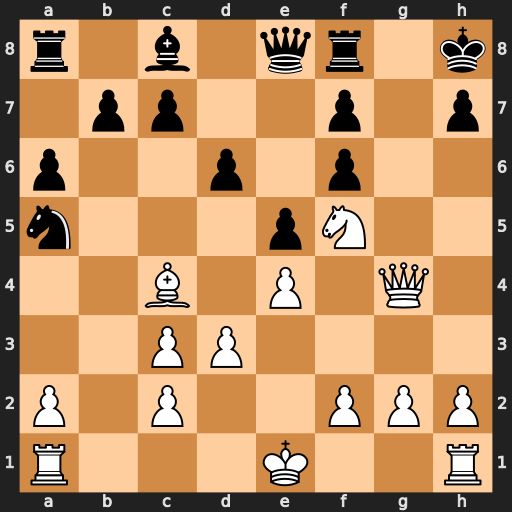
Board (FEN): r1b1qr1k/1pp2p1p/p2p1p2/n3pN2/2B1P1Q1/2PP4/P1P2PPP/R3K2R
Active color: w
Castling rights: KQ
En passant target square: -
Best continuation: Qg7#